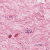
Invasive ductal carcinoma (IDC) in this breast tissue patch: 0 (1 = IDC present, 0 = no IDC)